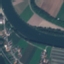
Land use / land cover class: River